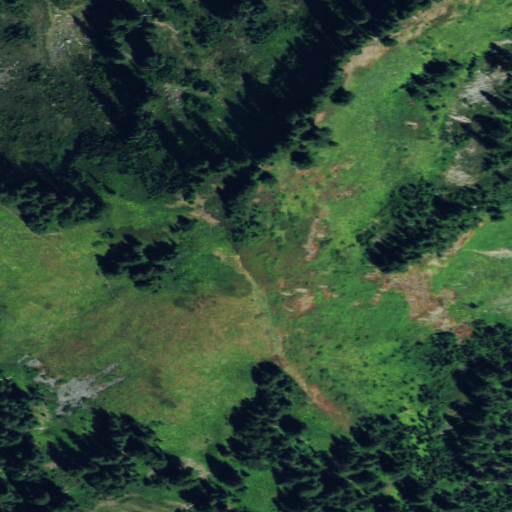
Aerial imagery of mountain in Washington named Scorpion Mountain containing evergreen forest and shrub